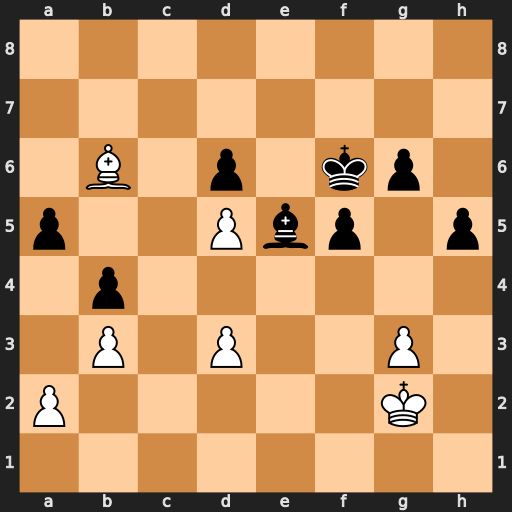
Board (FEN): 8/8/1B1p1kp1/p2Pbp1p/1p6/1P1P2P1/P5K1/8
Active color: w
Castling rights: -
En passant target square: -
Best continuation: d4 Ke7 dxe5